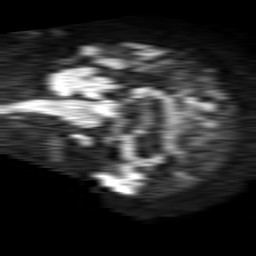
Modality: TRACE
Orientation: sagittal
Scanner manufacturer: philips
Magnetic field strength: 1.5 T
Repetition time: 4.6 s
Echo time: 0.08631 s